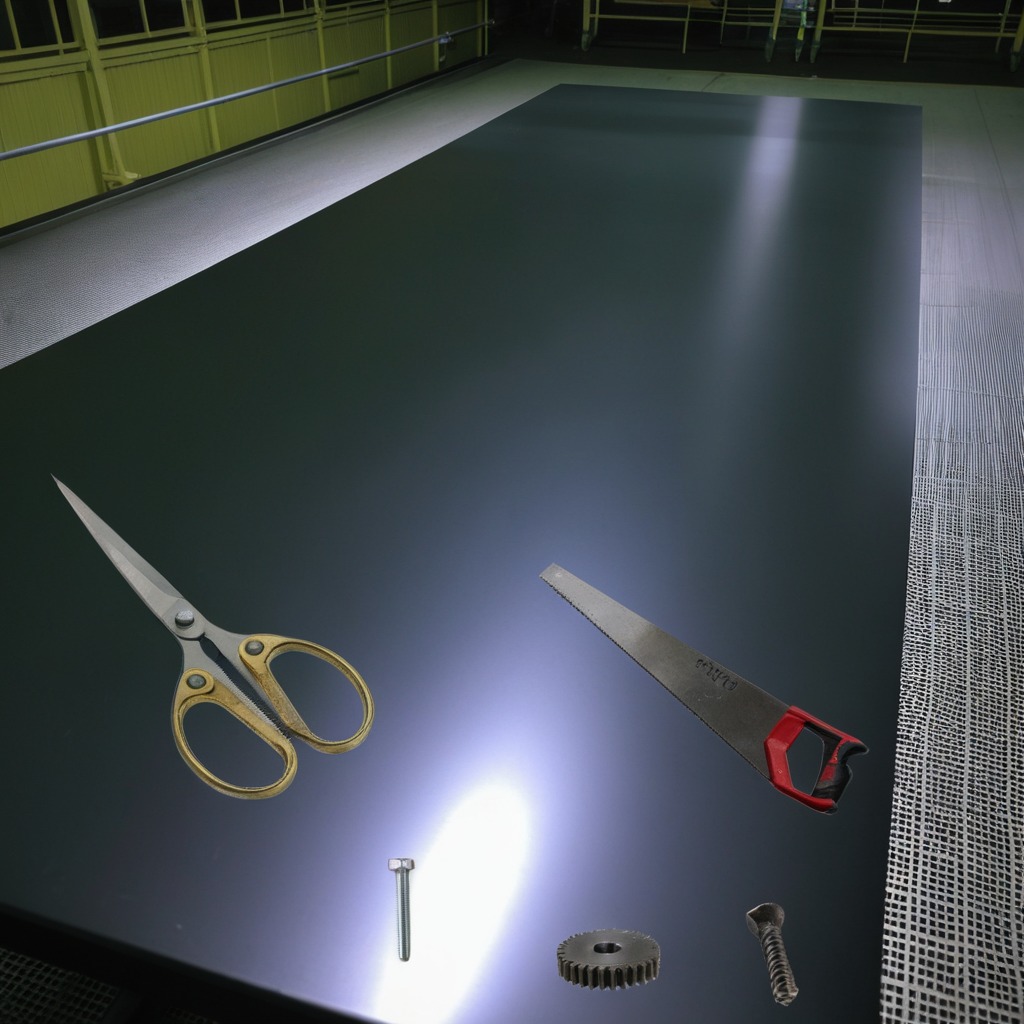
A steel gear with teeth, a metal machine screw, an iron nail, a handheld metal saw, and a pair of scissors are lying on the table.